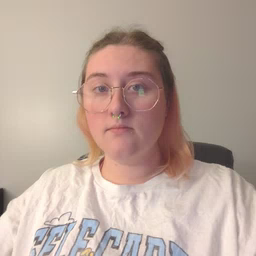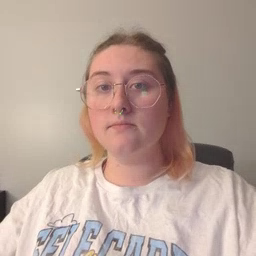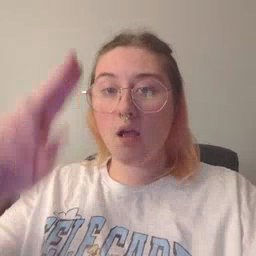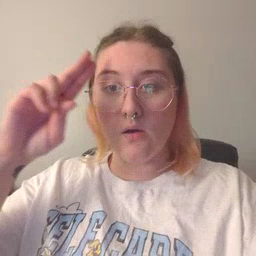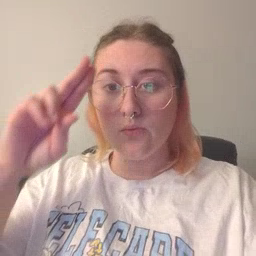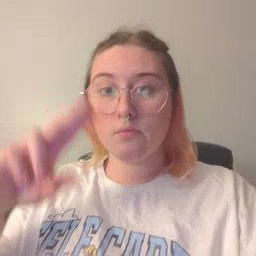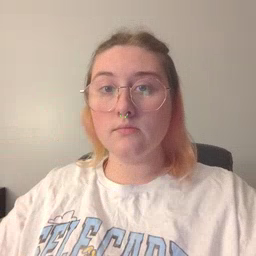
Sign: uncle